Question: I can't figure out how to make this site fixed width so that when you are on smaller screen sizes it doesn't look messed up. Can anyone point me in the right direction? any help would be much appreciated. <URL>
Here is a link to a screenshot of what the website looks like on a smaller screen -

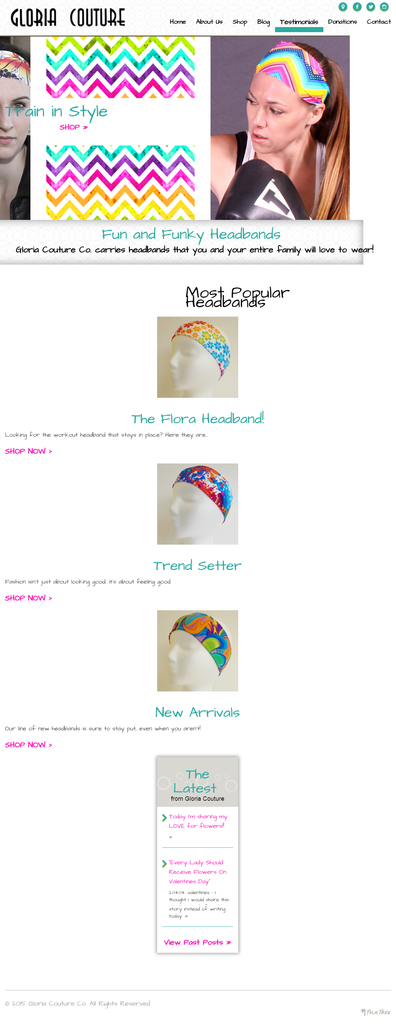
Answer: You need to Use FOR THIS PROBLEM ...
'''
<pre>
//css Part
body {
background-color: lightgreen;
}
@media screen and (max-width: 300px) {
body {
background-color: lightblue;
}
}
</pre>
'''
AT BODY part
'''
<pre>
//Write your content image / paragraph / anything...
</pre>
'''
For DEmo(How to use visit )>>> <URL>
when you resize your browser , you will get different color background as you mention in media query .
Other way is : you can use Container-fluid , which will take width of device and set all contents